Question: I've created a web api, which contains method:
'''
POST Settings/SetPropertyValue?propertyName={propertyName}
public object SetPropertyValue(string propertyName, object propertyValue)
{
switch (propertyName)
{
//Do the property assignment
}
}
'''
When I visit help page, it shows following
When I try to invoke the method from fiddler, using XML example, it works fine, object propertyValue equals to POST value.
XML POST example:
'''
POST http://localhost:99/webapi/Settings/SetPropertyValue?propertyName=myProperty HTTP/1.1
Content-Type: text/xml; charset=UTF-8
Host: localhost:99
Expect: 100-continue
Connection: Keep-Alive
<anyType>
true
</anyType>
'''
But how to POST JSON in this case? Does JSON handles "simple" data types, like object or string?
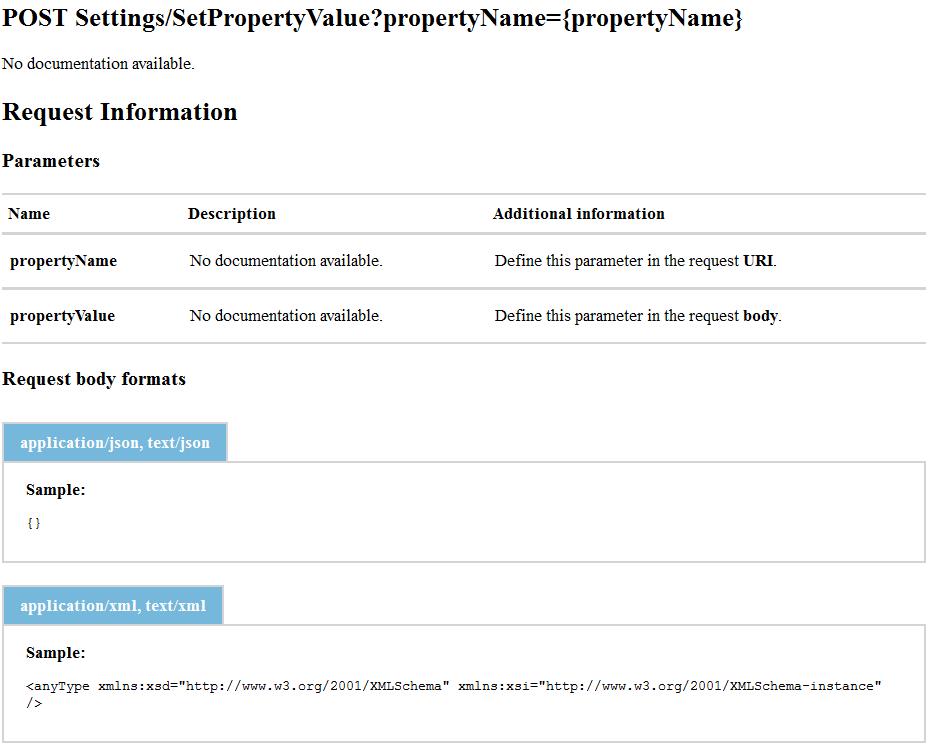
Answer: As far as I see there is no body you send. So both the XML and JSON bodies are empty.
You place all your properties in the query string.
I was reading <URL> about it and it seems you have to start your method with 'Post' to make it a HTTP POST instead of GET.
> Note two things about this method:The method name starts with "Post...". To create a new product, the
client sends an HTTP POST request.
This is my test code. Maybe it is useful to you:
'''
WebRequest request = HttpWebRequest.Create("http://localhost:12345/api/Values");
byte[] byteArray = Encoding.UTF8.GetBytes("5");
request.ContentLength = byteArray.Length;
request.ContentType = "application/json";
request.Method = "POST";
Stream dataStream = request.GetRequestStream();
dataStream.Write(byteArray, 0, byteArray.Length);
dataStream.Close();
WebResponse response = request.GetResponse();
Stream data = response.GetResponseStream();
StreamReader reader = new StreamReader(data);
// Read the content.
string responseFromServer = reader.ReadToEnd();
'''
The controller action involved here:
'''
// POST api/values
public void Post([FromBody]string value)
{
// check the value here
}
'''